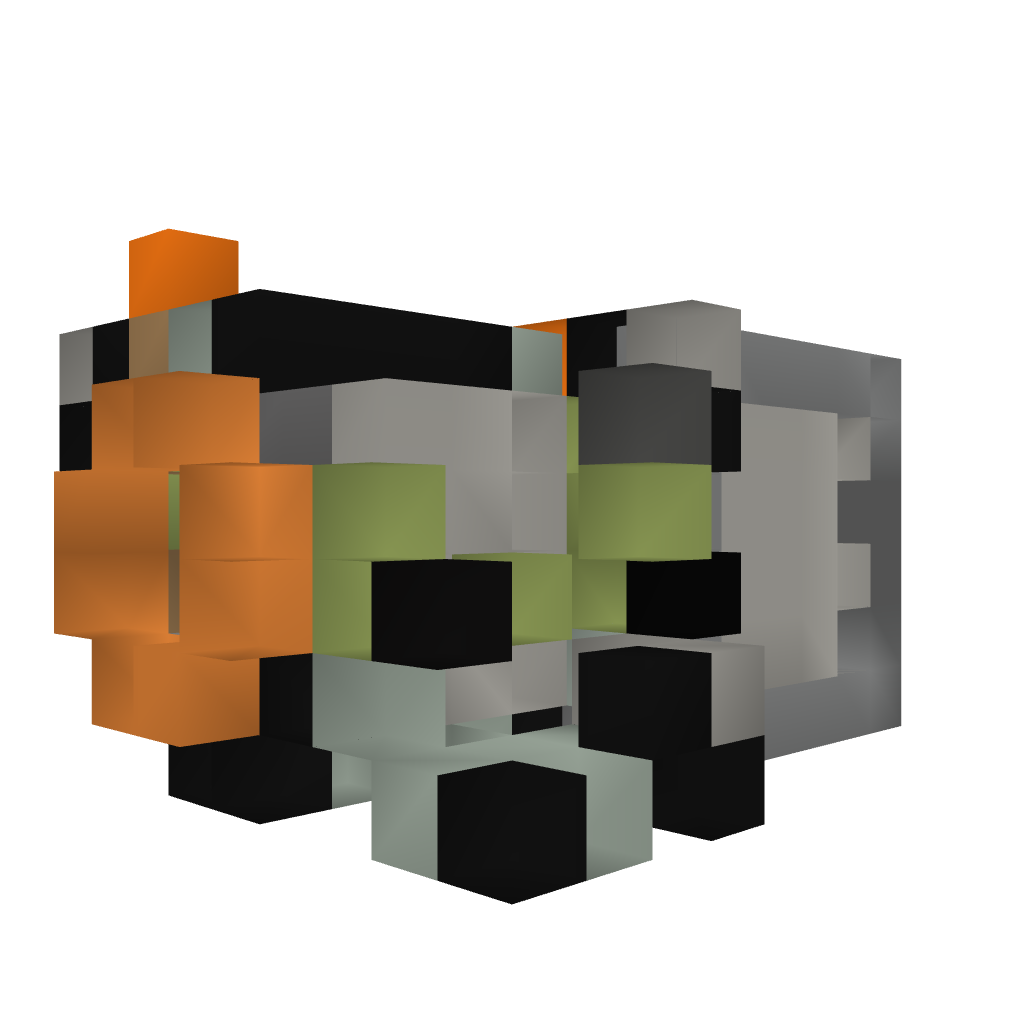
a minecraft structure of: Elykdez's Underwater Airlock